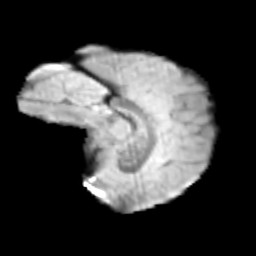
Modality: T2w
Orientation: sagittal
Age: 11
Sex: female
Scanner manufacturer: siemens
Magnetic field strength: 3 T
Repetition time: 3.8 s
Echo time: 0.07 s